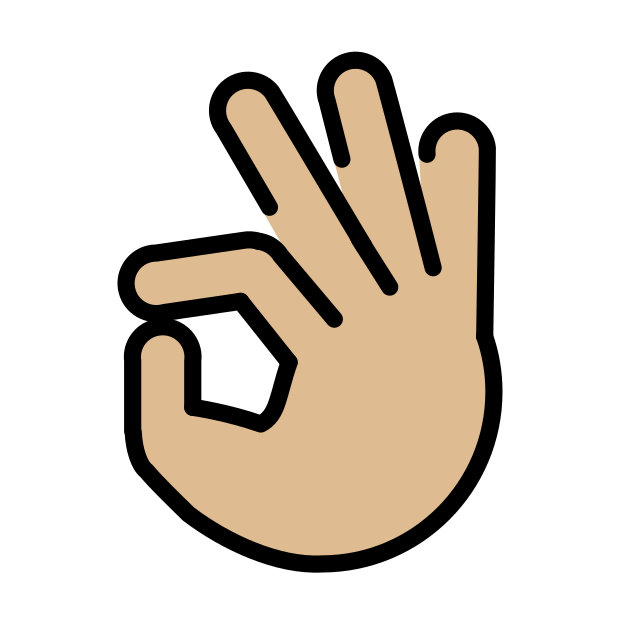
OK hand: medium-light skin tone